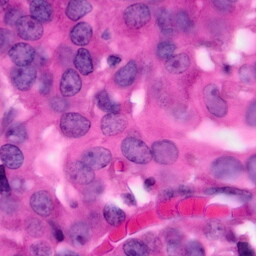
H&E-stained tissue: Pancreatic